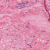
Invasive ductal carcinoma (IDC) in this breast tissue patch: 0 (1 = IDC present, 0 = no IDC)